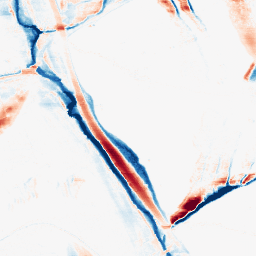
Category: morphological
Decomposition family: morphological_ellipse
Decomposition parameters: operation: average
width: 5
height: 30
Upsampling method: quintic
Upsampling parameters: scale: 8
Upsampling scale: 8